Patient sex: M
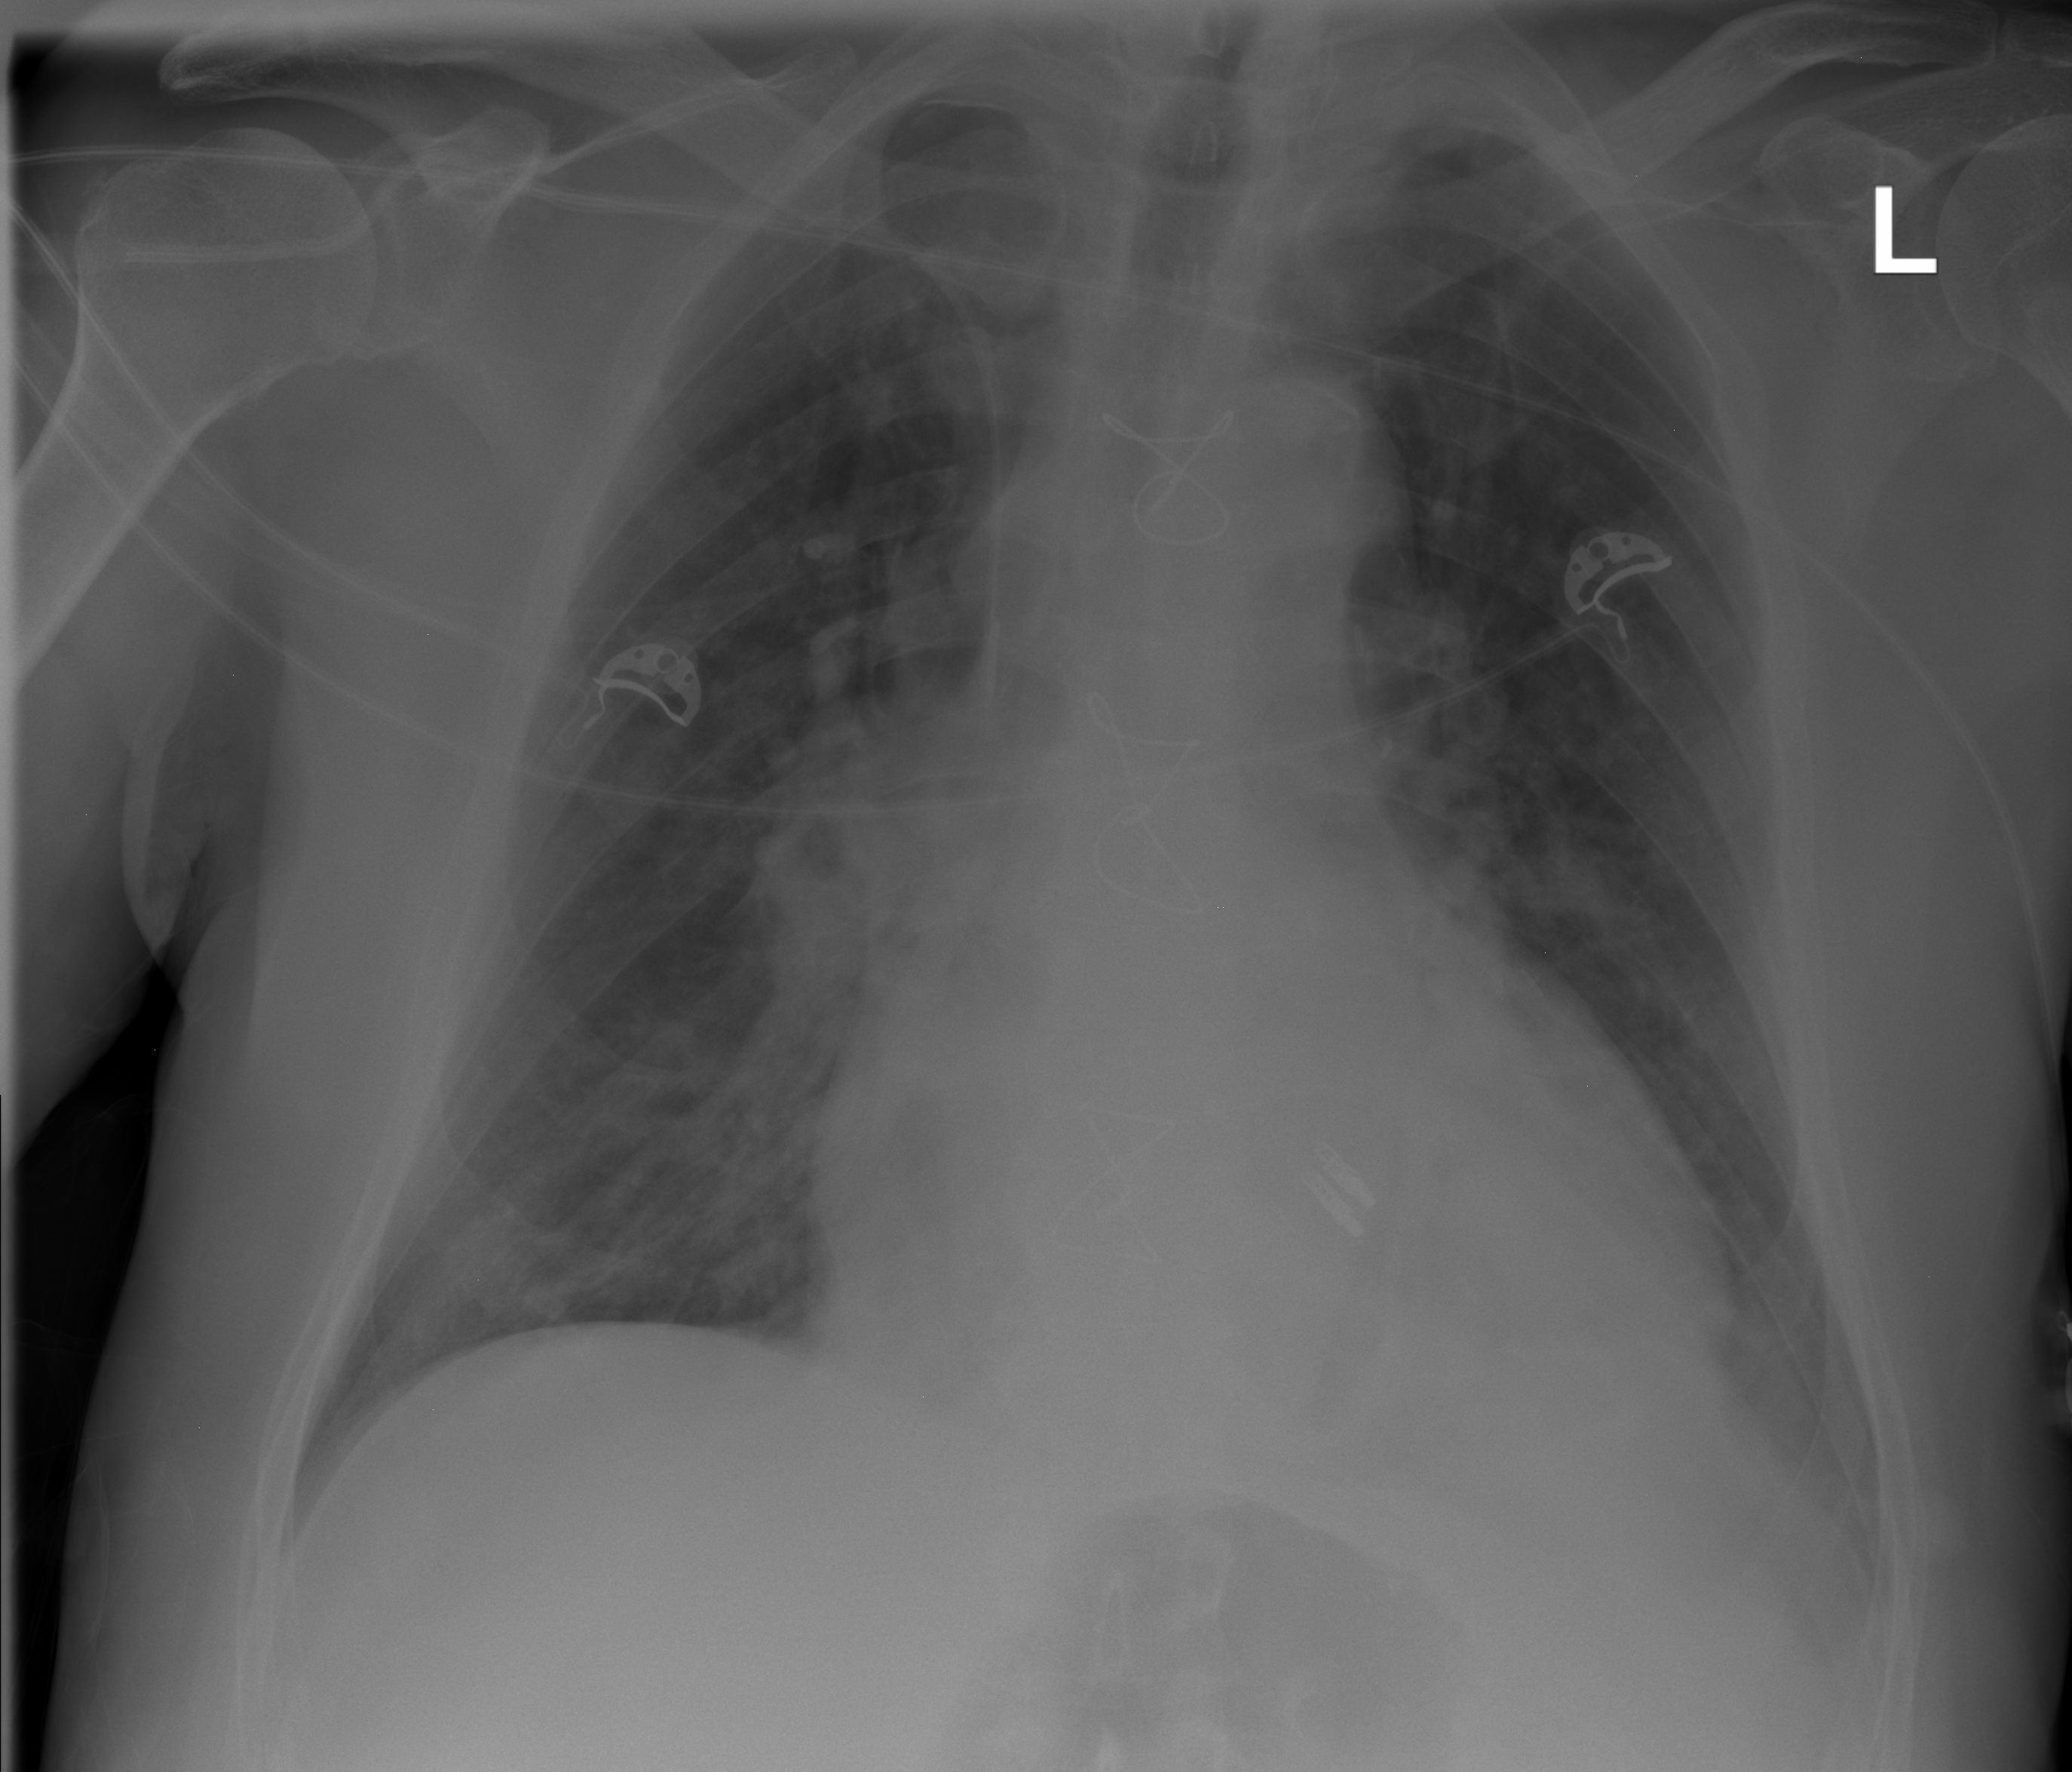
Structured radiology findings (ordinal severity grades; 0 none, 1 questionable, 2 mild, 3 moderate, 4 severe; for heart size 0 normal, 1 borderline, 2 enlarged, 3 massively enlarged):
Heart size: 2
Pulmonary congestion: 0
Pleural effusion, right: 0
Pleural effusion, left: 0
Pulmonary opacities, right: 2
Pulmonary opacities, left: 0
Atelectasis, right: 0
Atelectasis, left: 2